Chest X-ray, AP view. Patient: 60 years old, sex M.
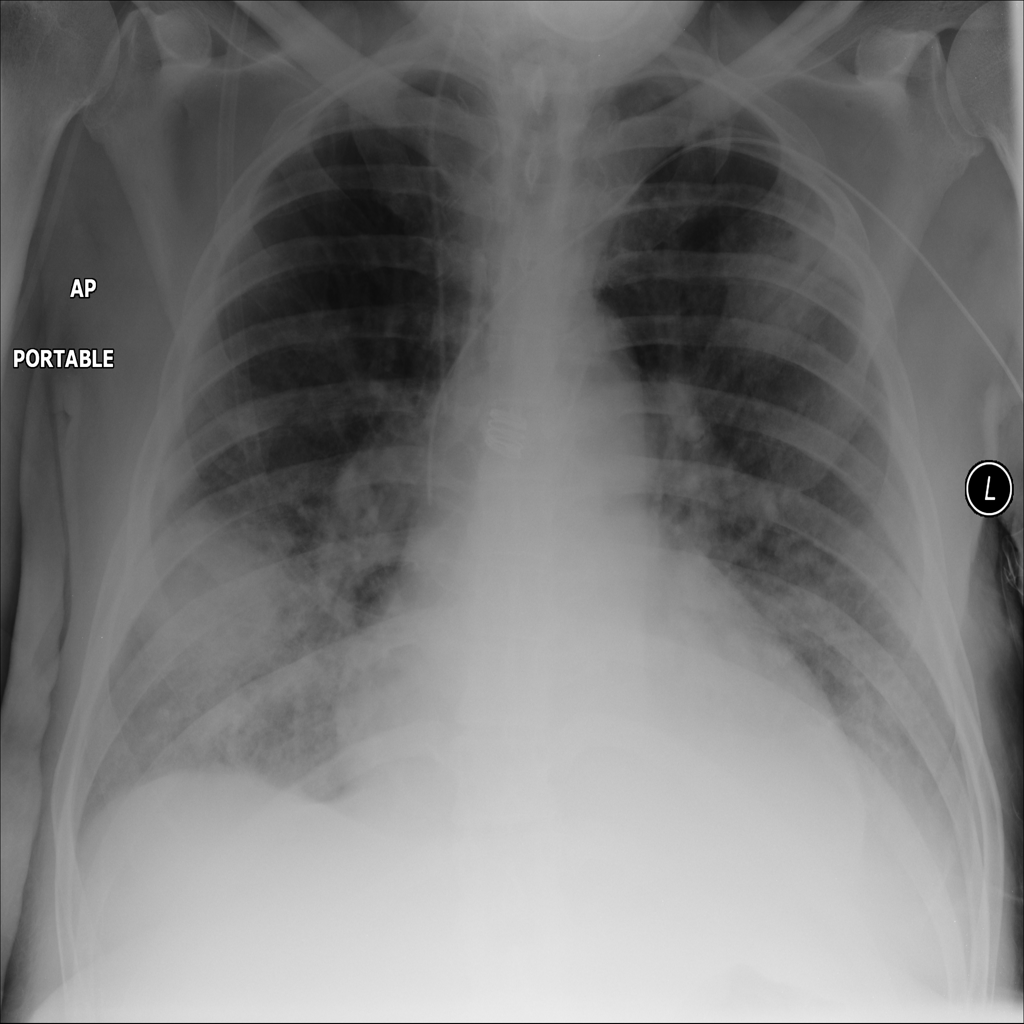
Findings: Mass